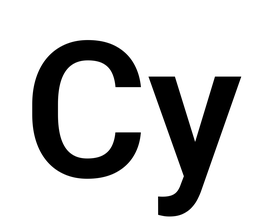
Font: Roboto_SemiBold